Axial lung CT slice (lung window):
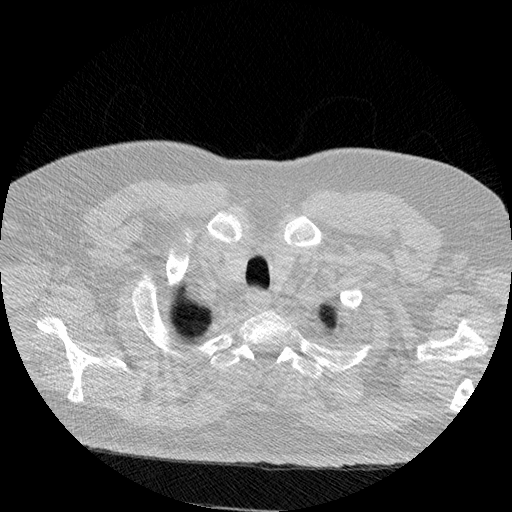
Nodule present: no